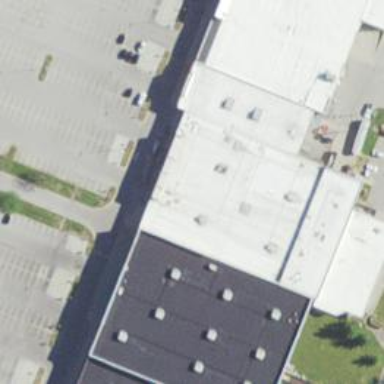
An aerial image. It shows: Retail building.